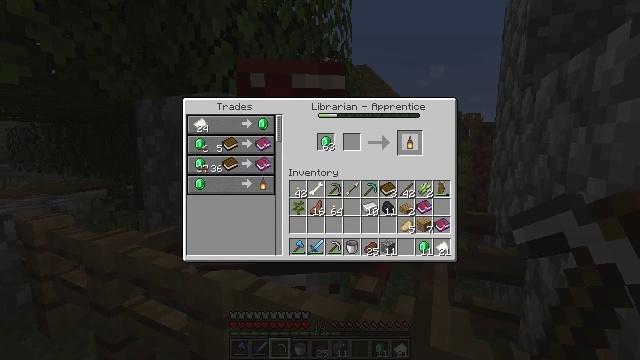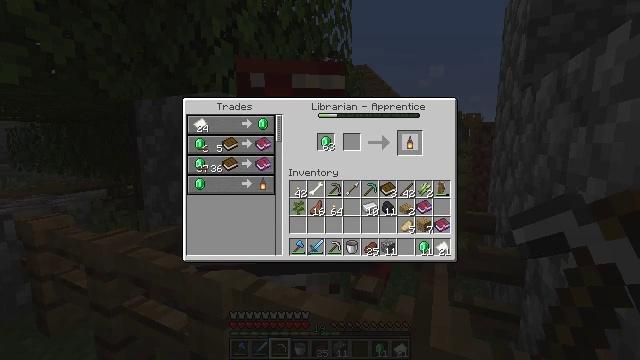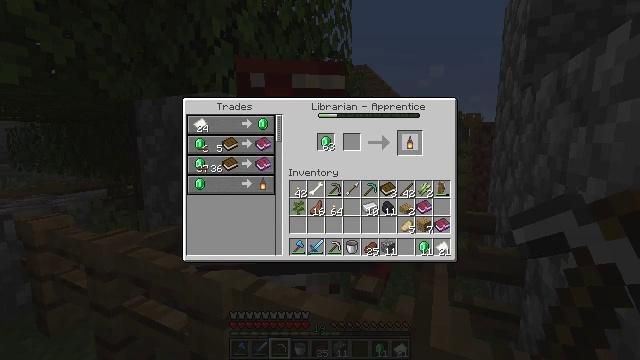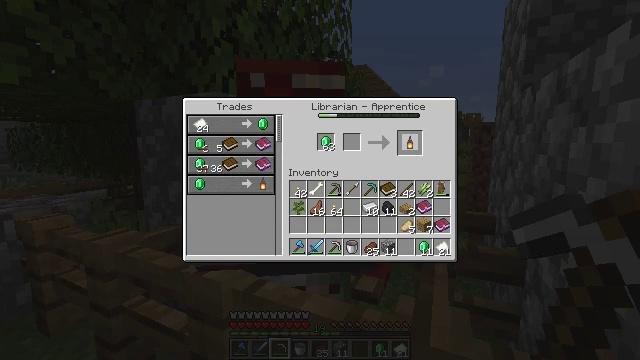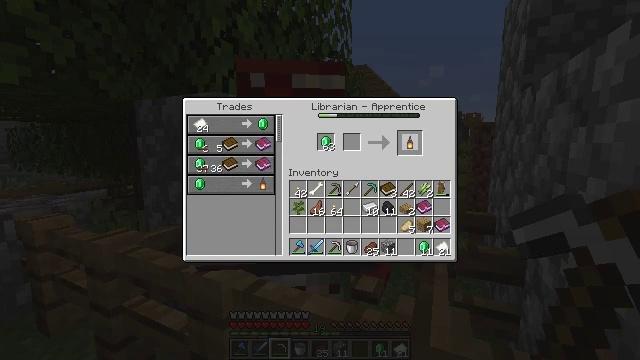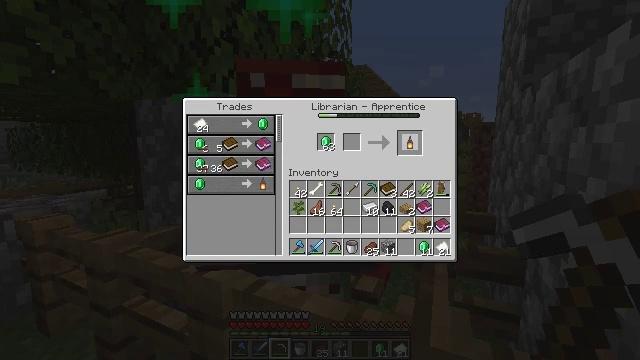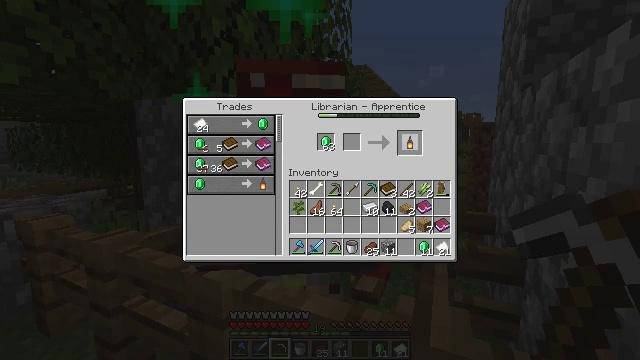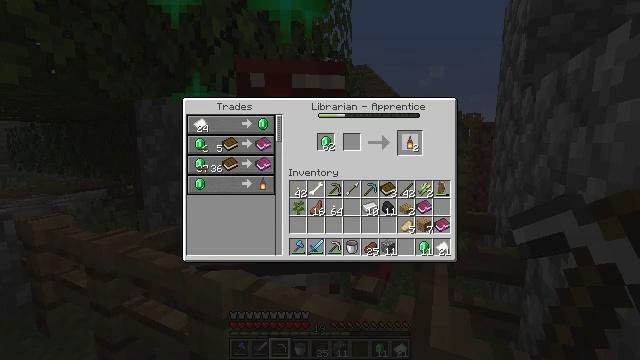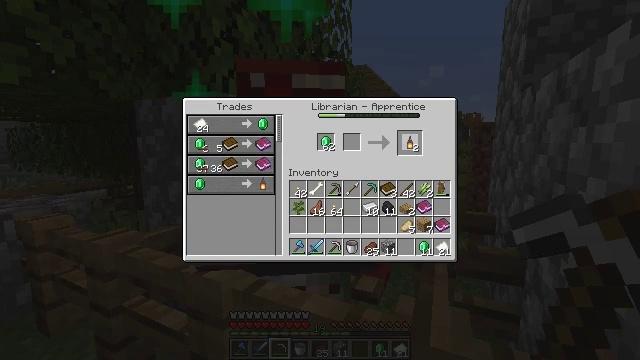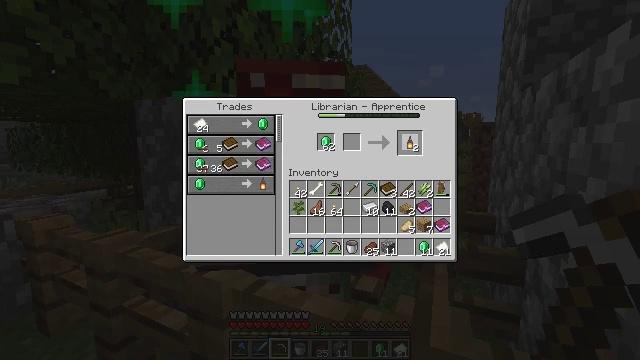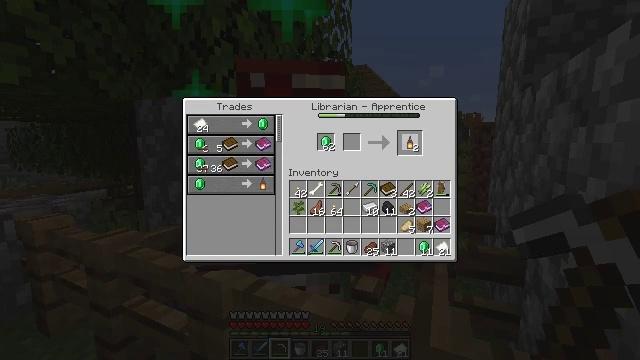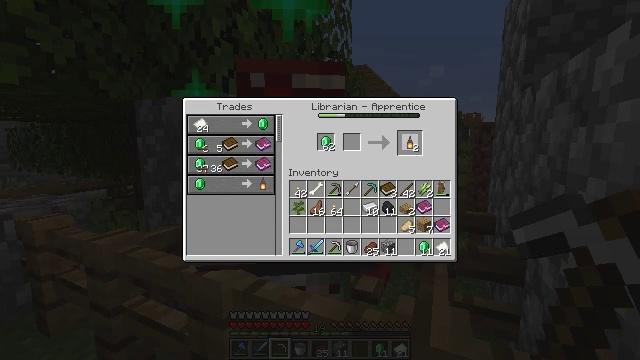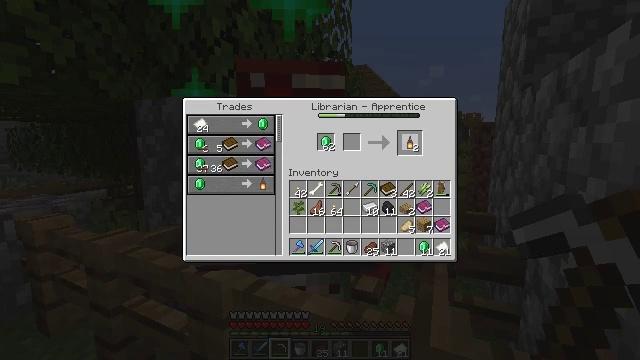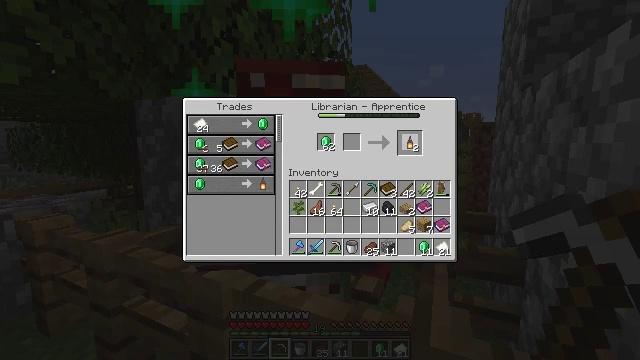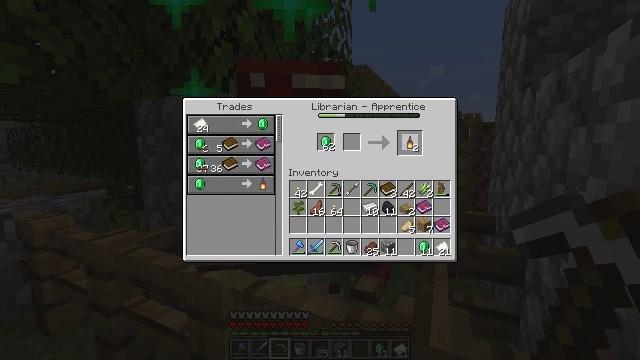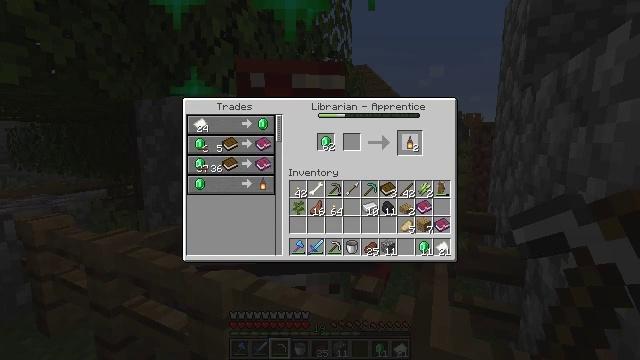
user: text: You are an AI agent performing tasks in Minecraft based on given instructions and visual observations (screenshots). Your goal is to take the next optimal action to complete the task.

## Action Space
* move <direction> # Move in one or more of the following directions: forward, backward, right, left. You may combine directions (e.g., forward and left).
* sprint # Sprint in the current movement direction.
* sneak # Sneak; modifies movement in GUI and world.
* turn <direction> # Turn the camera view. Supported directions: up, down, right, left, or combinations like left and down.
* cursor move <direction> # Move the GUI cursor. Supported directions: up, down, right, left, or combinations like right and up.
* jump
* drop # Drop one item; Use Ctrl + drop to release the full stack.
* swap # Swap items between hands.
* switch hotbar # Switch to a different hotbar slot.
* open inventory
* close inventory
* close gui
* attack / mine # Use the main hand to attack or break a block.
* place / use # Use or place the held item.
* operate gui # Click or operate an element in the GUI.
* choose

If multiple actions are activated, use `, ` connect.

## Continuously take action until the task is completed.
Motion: motion action
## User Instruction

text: Use the crafting table to craft a lantern.
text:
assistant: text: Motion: operate gui
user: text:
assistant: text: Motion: no_op
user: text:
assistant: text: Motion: no_op
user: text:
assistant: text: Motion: operate gui
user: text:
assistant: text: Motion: operate gui
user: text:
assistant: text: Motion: operate gui
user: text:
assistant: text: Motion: no_op
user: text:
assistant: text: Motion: no_op
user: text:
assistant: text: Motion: no_op
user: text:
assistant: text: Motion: no_op
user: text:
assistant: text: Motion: no_op
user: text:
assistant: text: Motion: no_op
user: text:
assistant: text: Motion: no_op
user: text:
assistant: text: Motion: no_op
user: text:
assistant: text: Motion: no_op
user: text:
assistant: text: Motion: operate gui
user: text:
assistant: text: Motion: operate gui
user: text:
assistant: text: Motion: operate gui
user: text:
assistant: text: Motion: no_op
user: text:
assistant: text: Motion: no_op
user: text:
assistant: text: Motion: no_op
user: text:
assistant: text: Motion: no_op
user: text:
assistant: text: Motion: operate gui
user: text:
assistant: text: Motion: operate gui
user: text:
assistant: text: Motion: no_op
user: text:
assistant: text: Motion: operate gui
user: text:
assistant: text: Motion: operate gui
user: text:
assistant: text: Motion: operate gui
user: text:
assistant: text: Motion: no_op
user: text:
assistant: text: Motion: operate gui